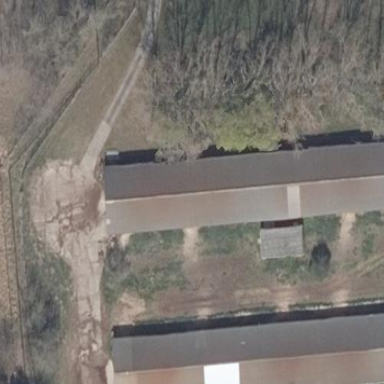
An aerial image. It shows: Gabled grey roof on farm auxiliary building. The roof is oriented along the length of the structure.